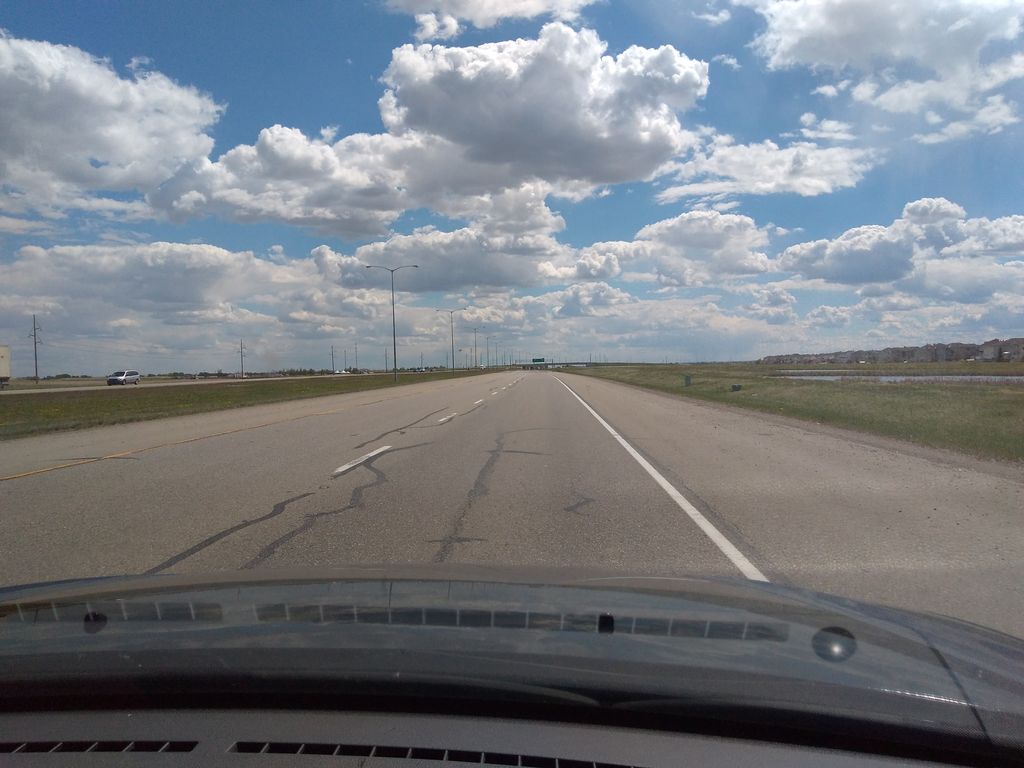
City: calgary